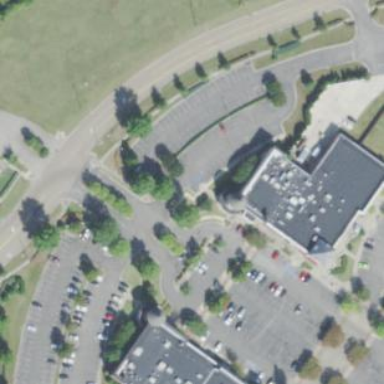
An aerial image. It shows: Retail building.